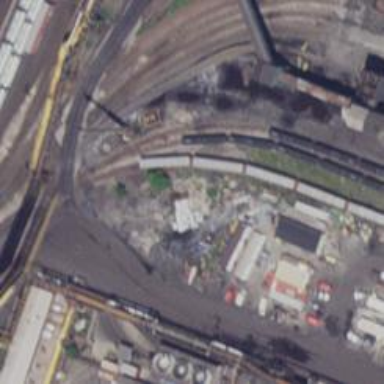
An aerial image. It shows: Rail spur service.